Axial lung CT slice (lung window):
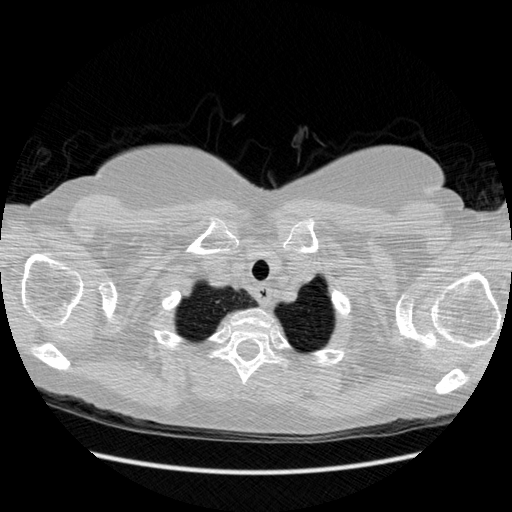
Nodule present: no